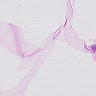
Metastatic tissue present: no